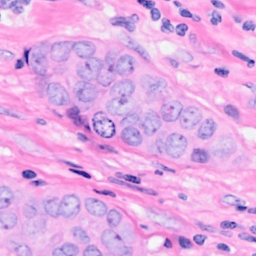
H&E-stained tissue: Breast